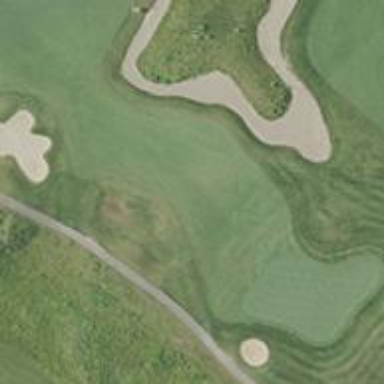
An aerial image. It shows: View of golf hole.